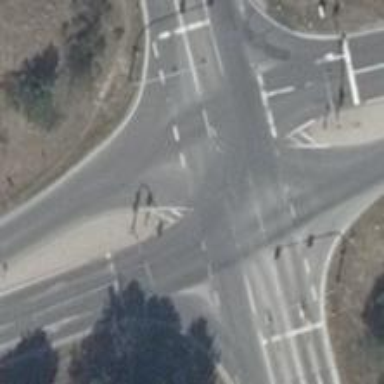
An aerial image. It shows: Road with traffic signals.